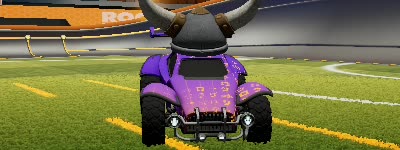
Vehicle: octane